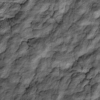
Label: not_dusty